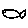
Label: fish